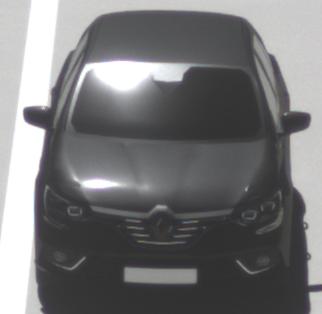
Make: Renault
Model: Mégane ENERGY TCe 100
Detailed model: Mégane (IV)
Model produced from: 2016/03
Model produced until: 2018/08
Doors: 5
Color: black
Road condition: dry road
Daytime: midday
Contrast: high contrast